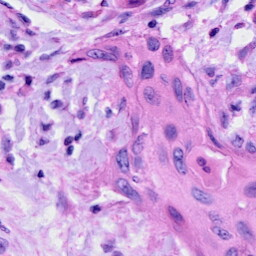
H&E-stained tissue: Cervix